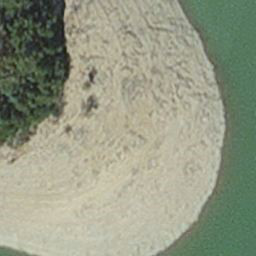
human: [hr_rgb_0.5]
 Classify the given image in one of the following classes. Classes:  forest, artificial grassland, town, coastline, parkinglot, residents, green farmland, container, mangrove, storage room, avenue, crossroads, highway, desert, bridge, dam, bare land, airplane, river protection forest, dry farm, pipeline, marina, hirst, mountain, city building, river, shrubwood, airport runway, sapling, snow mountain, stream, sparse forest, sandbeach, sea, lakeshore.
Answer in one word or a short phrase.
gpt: hirst